Question: Hi am having this error when I am trying to compile my application.i try with replacing the name of buttons still its showing the same?

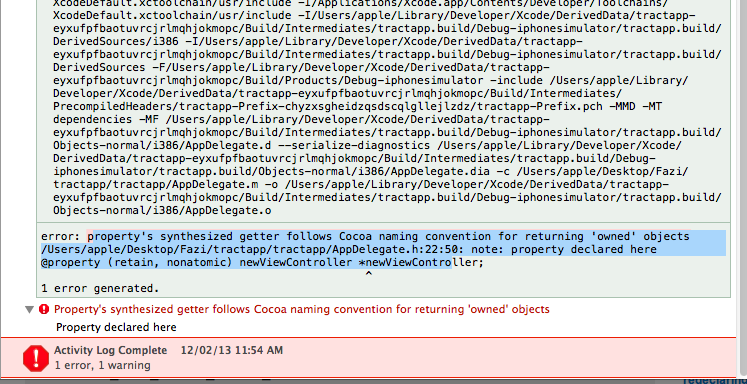
Answer: Try to follow the Steps. hope it helps and if not, please revert.